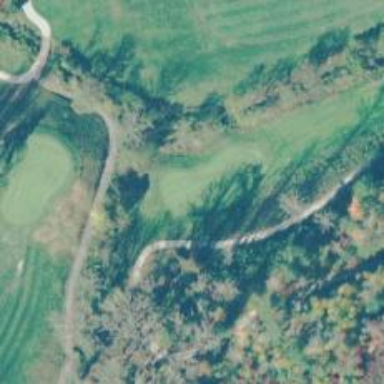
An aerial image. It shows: View of golf hole.